Field crop: tomato
Growth stage: 1
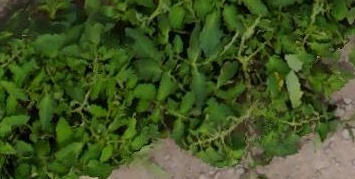
Species: tomato